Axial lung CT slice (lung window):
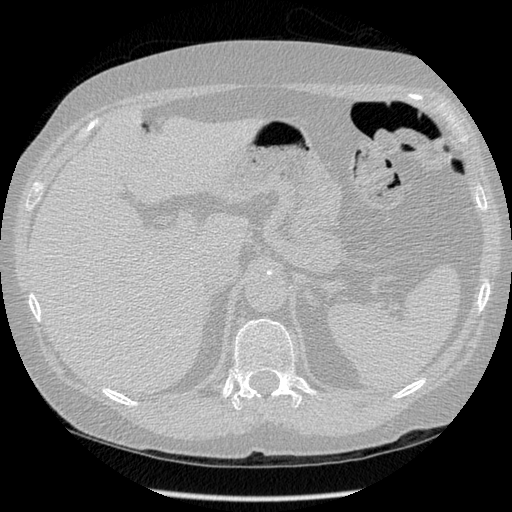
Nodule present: no